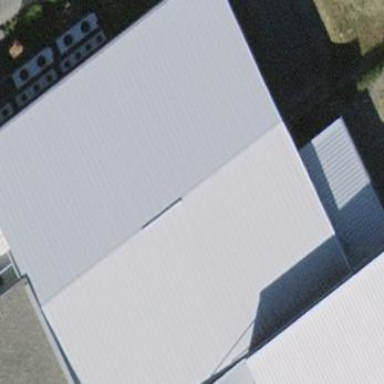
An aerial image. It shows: Industrial building.